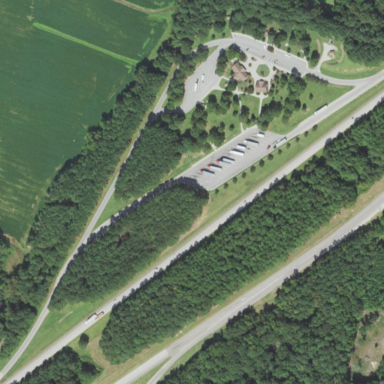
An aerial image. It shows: Rest area along the road.